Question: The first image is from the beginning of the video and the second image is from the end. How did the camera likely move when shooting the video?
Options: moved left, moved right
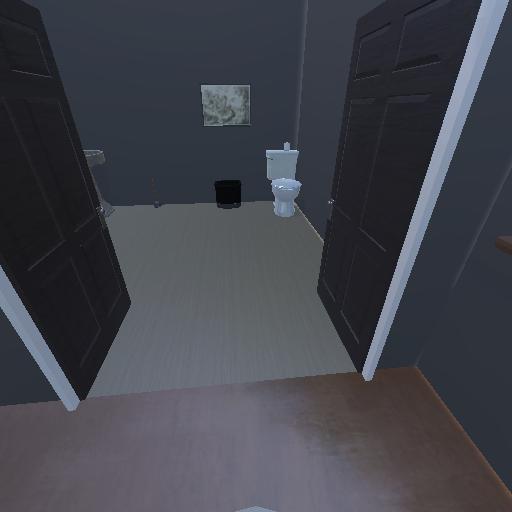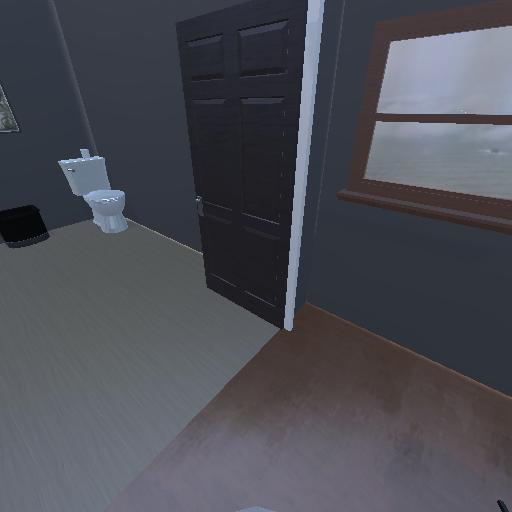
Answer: moved left